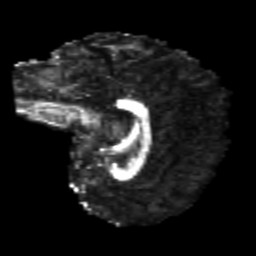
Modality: FA
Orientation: sagittal
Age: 23
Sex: female
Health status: healthy
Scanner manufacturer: philips
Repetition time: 7.384 s
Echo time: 0.08599 s